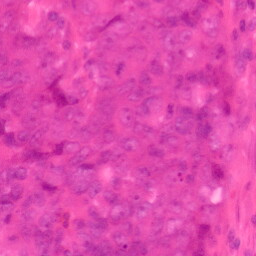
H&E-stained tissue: Colon